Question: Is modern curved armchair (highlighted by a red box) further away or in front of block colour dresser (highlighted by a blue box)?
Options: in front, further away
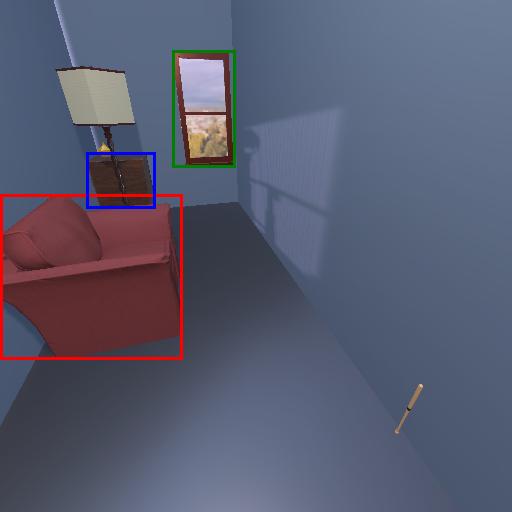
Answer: in front